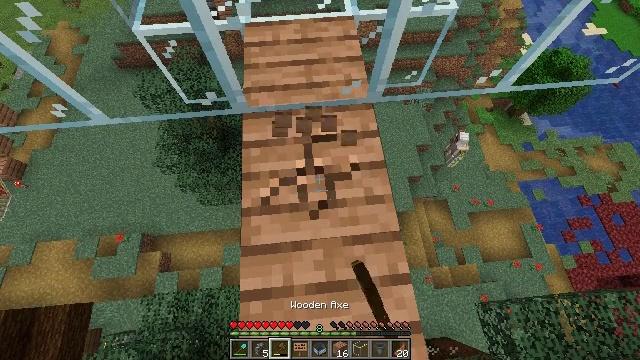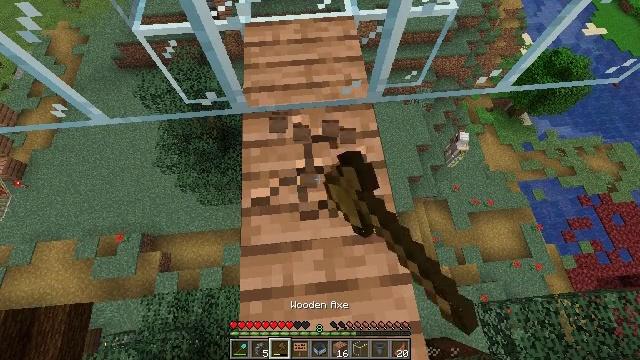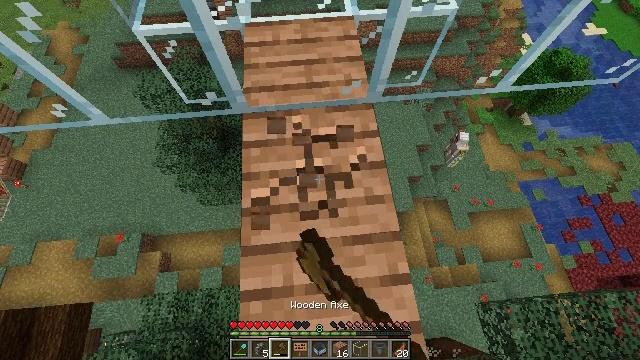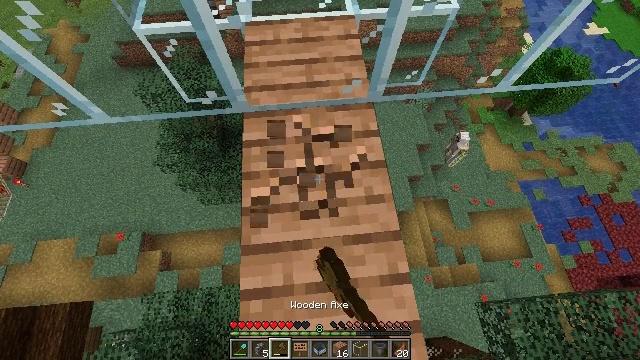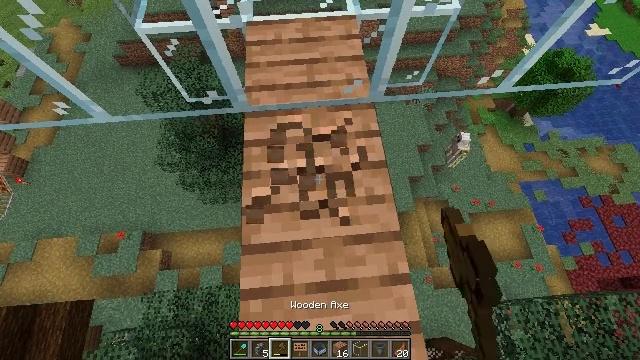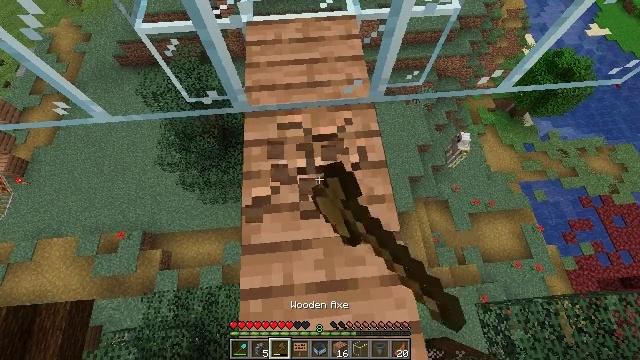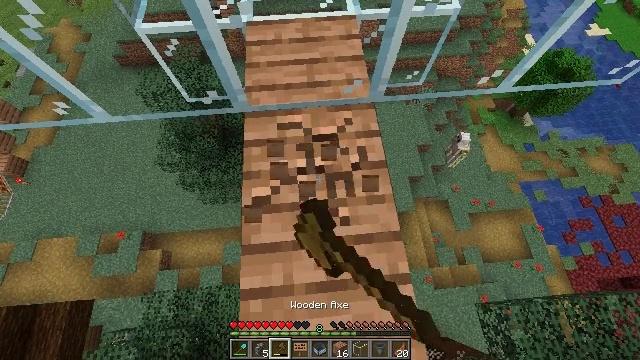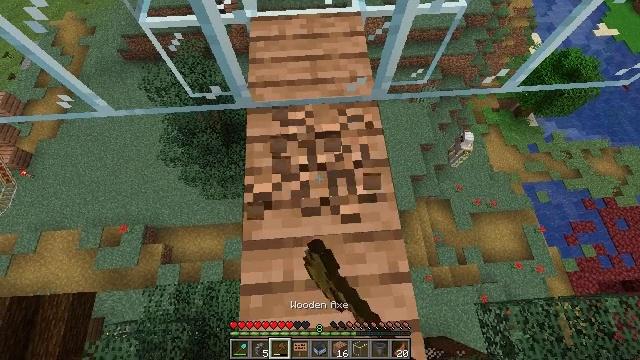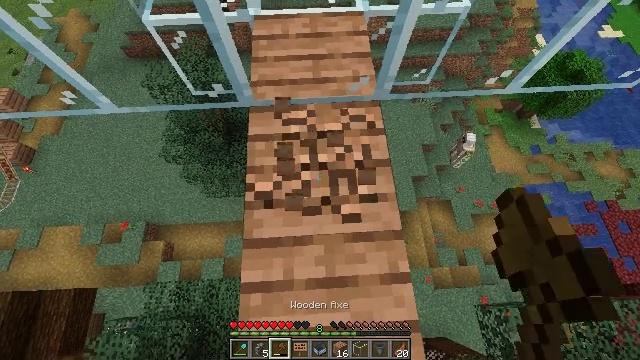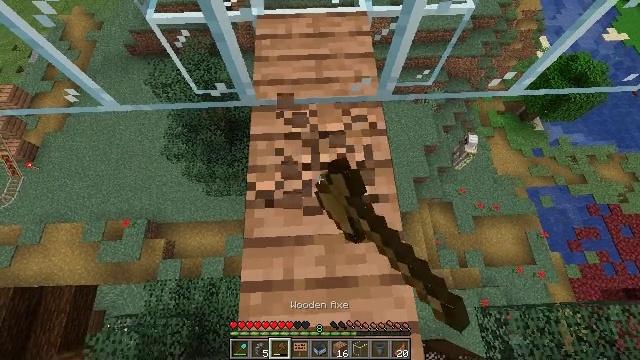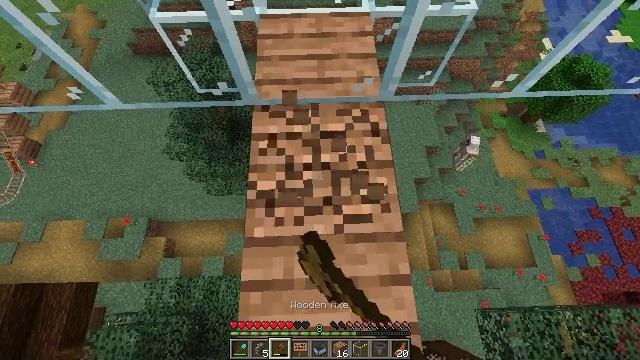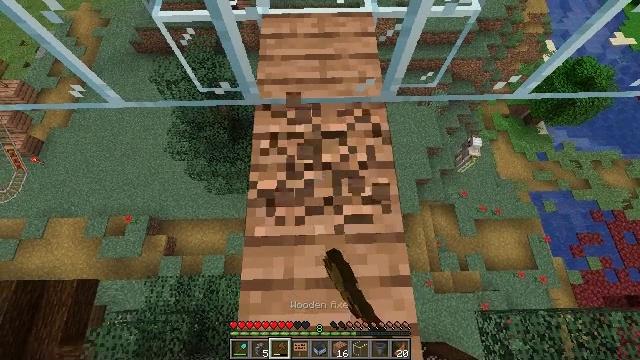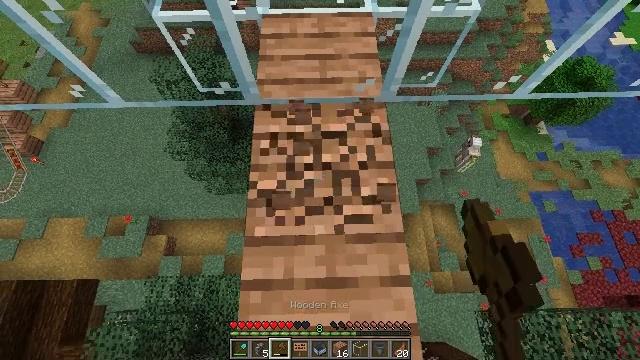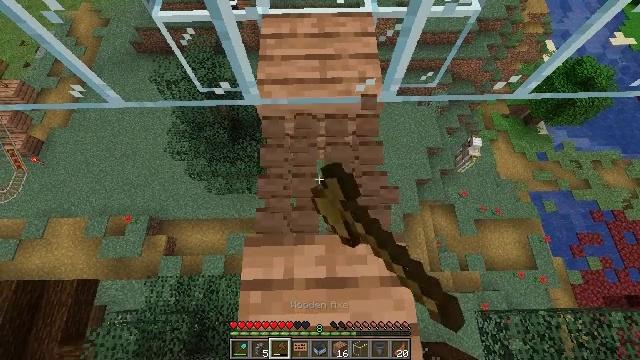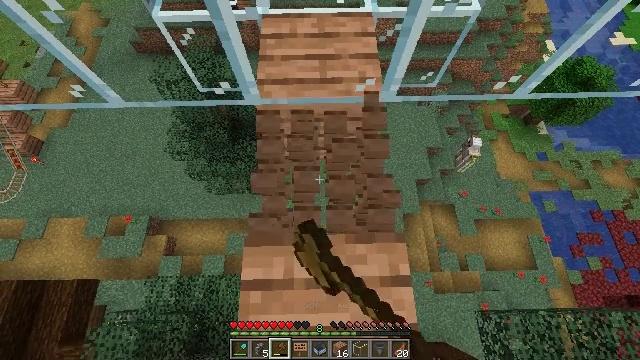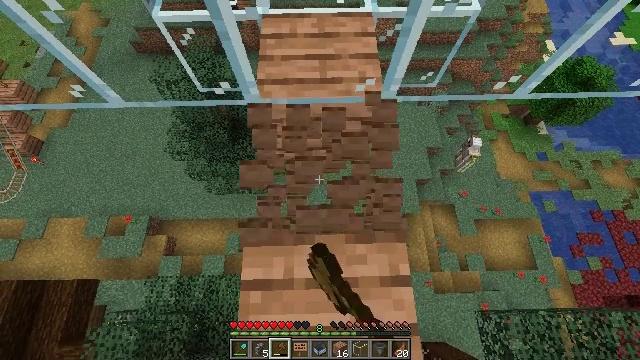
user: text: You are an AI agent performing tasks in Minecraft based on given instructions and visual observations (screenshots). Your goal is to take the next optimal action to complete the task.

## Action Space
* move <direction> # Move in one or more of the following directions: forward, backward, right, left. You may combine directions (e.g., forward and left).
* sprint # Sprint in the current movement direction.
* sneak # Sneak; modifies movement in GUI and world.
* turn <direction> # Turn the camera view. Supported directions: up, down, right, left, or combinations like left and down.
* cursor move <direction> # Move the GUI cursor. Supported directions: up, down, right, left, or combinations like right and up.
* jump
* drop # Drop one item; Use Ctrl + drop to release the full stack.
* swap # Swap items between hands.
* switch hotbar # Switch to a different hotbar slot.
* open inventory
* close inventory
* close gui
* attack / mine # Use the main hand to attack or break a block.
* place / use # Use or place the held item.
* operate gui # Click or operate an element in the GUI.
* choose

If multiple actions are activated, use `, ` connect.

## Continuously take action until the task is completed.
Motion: motion action
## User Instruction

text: Break the jungle planks to recycle them.
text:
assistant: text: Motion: attack / mine
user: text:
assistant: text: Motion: attack / mine
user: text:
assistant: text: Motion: attack / mine
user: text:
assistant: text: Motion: attack / mine
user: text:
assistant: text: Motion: attack / mine
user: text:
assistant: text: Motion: attack / mine
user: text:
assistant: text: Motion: turn left, attack / mine
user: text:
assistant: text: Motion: attack / mine
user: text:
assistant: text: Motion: attack / mine
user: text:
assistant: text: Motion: attack / mine
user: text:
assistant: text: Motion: attack / mine
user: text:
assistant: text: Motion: attack / mine
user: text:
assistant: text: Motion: attack / mine
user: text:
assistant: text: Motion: attack / mine
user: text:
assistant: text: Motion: attack / mine
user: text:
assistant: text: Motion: attack / mine
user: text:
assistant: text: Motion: attack / mine
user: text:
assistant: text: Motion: attack / mine
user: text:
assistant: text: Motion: attack / mine
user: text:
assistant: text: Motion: attack / mine
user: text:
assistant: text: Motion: attack / mine
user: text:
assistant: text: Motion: attack / mine
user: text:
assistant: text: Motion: turn right and up, attack / mine
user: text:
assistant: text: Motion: turn up
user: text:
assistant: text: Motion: no_op
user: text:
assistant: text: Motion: no_op
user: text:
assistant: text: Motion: no_op
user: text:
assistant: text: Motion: no_op
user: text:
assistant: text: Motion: attack / mine
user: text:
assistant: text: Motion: attack / mine